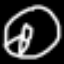
Label: donut